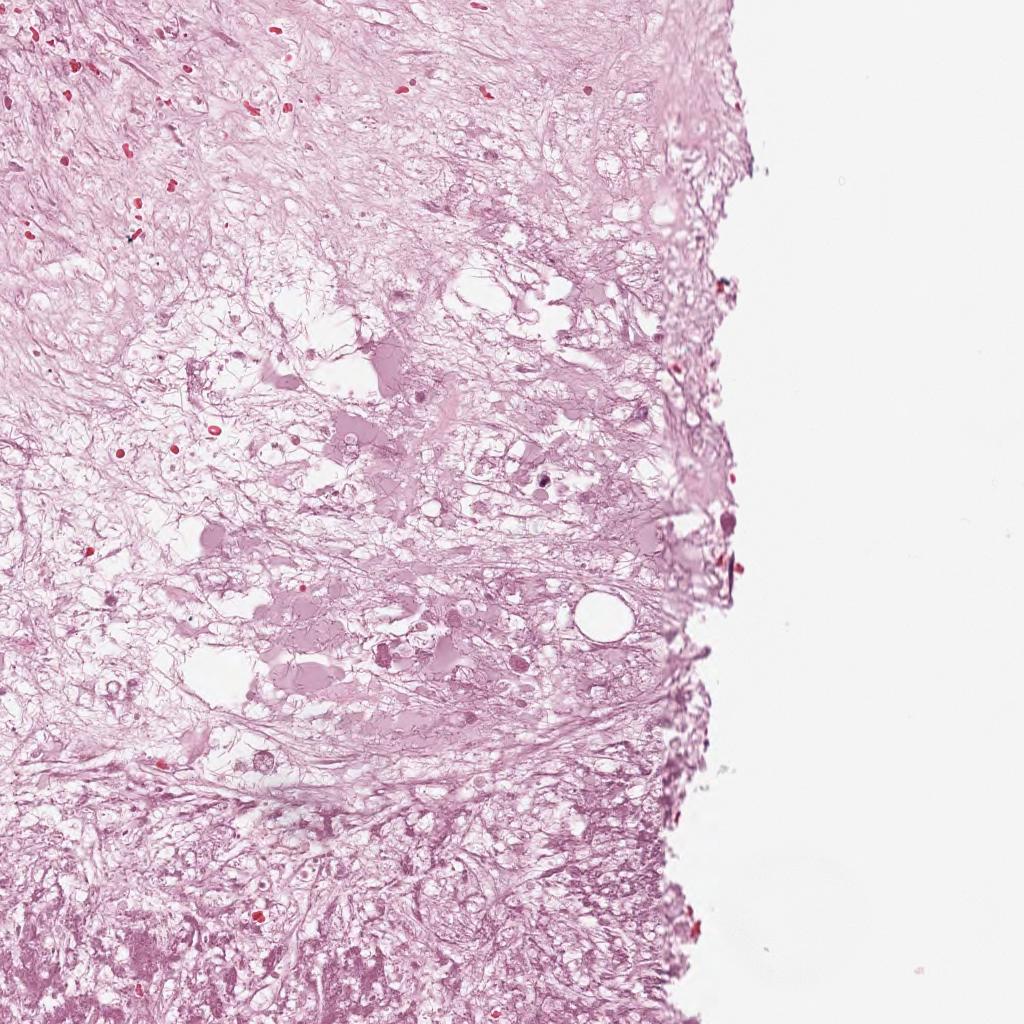
Label: Non-Viable-Tumor